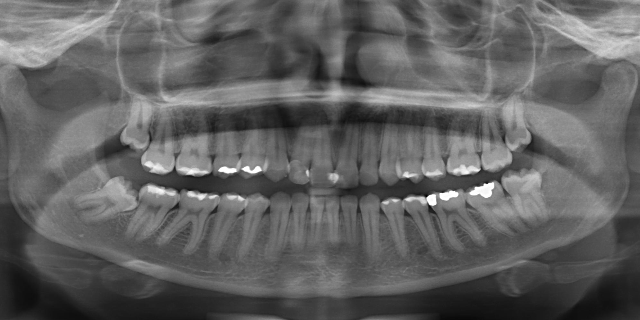
adult